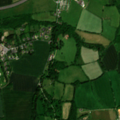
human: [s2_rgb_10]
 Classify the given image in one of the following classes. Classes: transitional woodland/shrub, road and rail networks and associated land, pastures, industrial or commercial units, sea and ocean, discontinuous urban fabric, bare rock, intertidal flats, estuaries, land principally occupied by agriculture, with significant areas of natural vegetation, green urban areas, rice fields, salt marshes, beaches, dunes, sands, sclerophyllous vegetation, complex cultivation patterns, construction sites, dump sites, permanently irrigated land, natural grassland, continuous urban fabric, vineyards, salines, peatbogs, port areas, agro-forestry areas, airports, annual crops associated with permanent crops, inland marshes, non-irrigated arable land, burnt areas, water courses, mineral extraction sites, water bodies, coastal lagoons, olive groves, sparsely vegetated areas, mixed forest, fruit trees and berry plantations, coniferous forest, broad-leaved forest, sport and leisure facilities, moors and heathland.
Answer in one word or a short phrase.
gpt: discontinuous urban fabric, non-irrigated arable land, pastures, land principally occupied by agriculture, with significant areas of natural vegetation